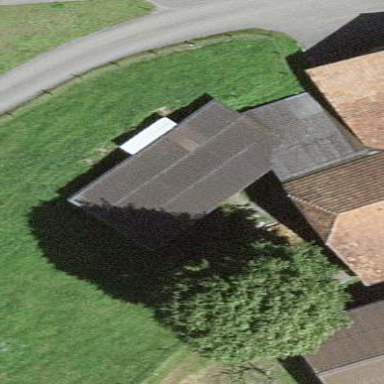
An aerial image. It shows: Farm building.